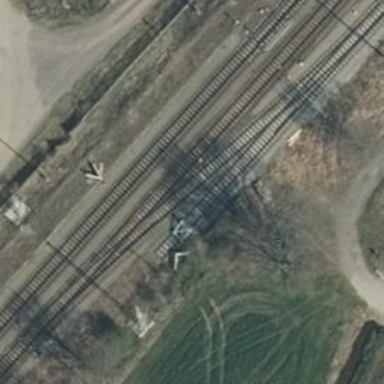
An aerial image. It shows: Railway yard used for servicing trains.